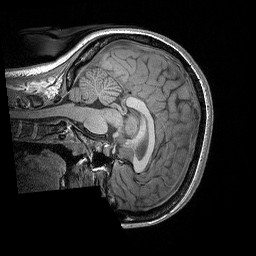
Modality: T1w
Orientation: sagittal
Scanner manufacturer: siemens
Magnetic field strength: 3 T
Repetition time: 2.3 s
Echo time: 0.00298 s